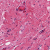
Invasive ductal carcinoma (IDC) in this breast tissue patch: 0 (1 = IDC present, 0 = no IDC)